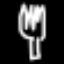
Label: fork